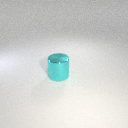
large cyan metal cylinder